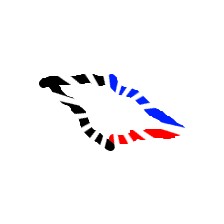
Shape: parallelogram